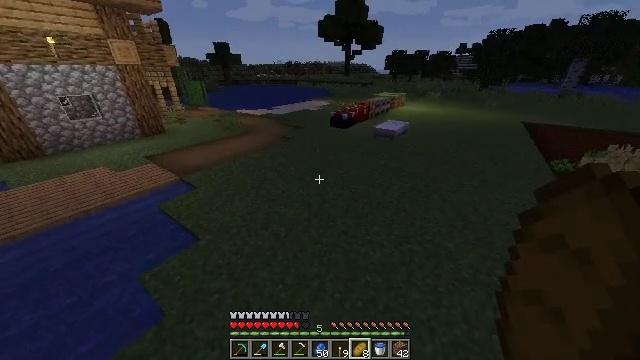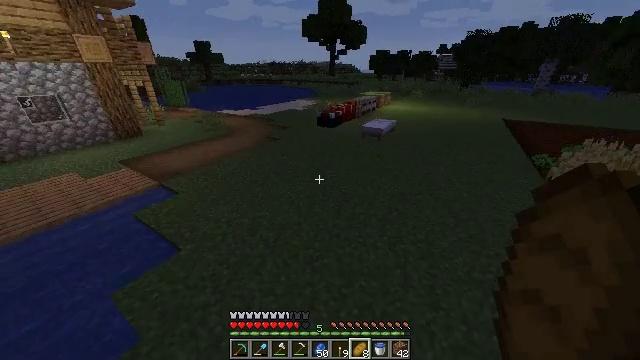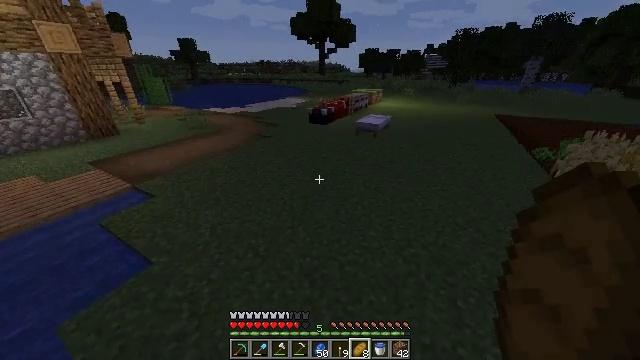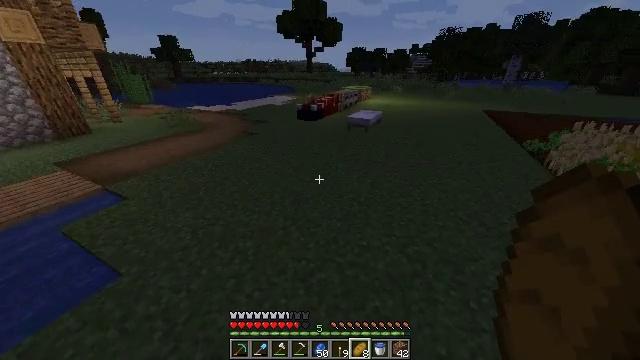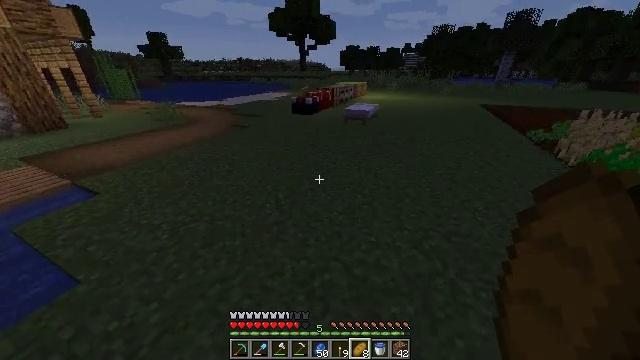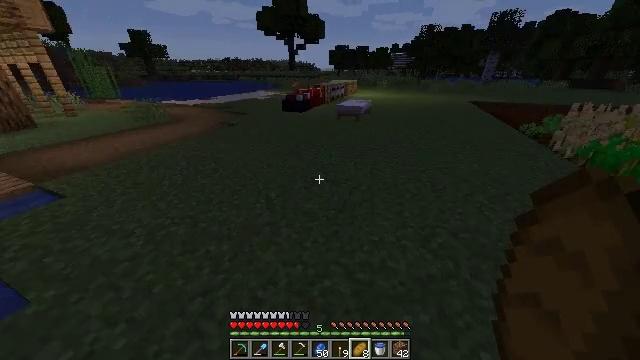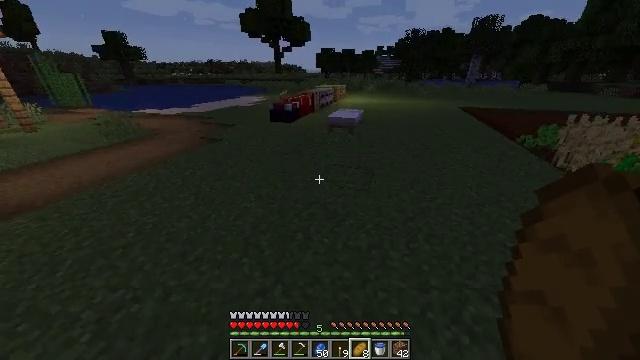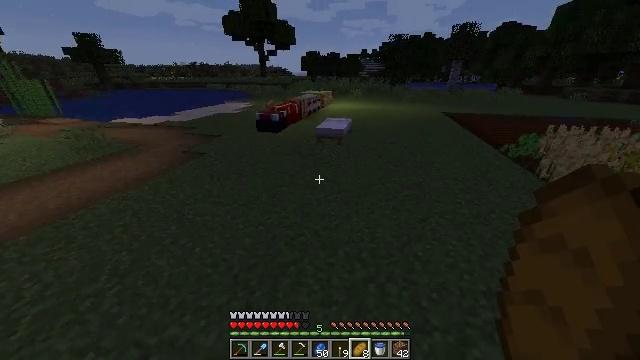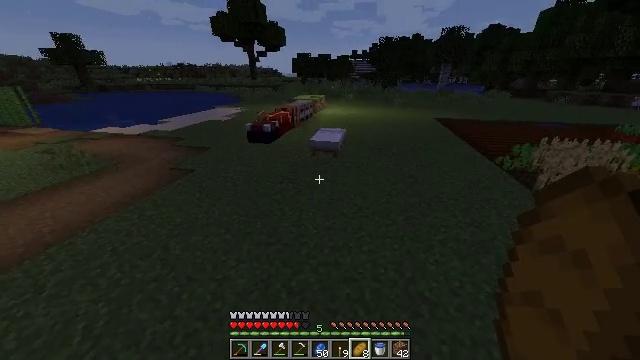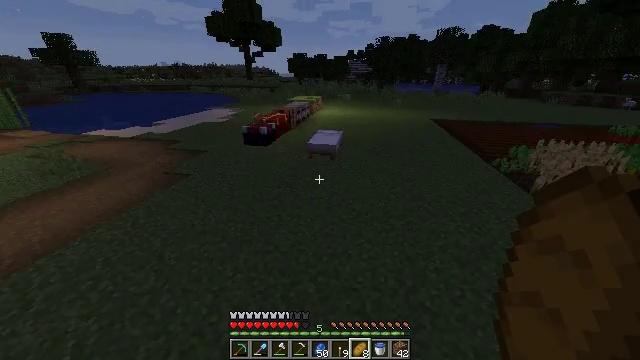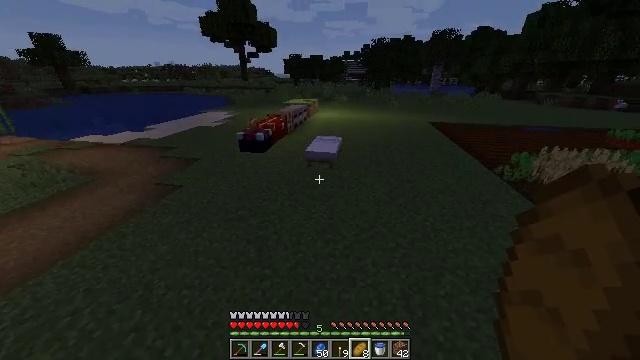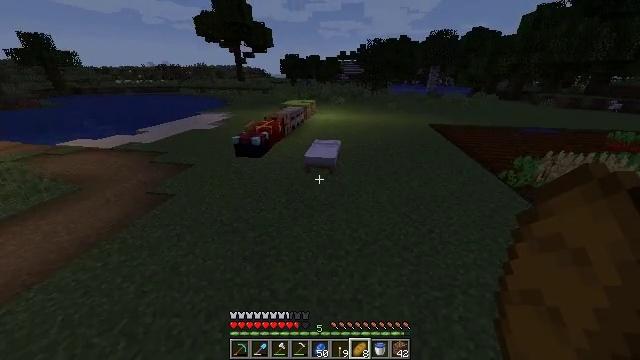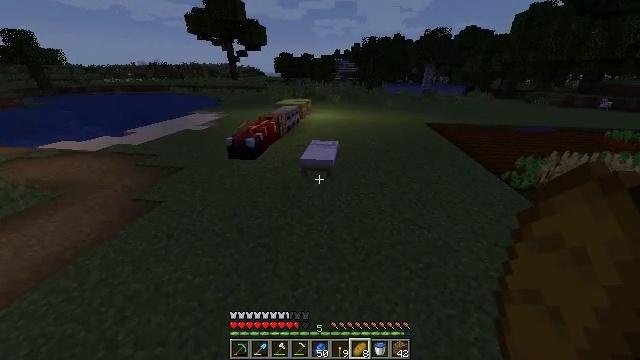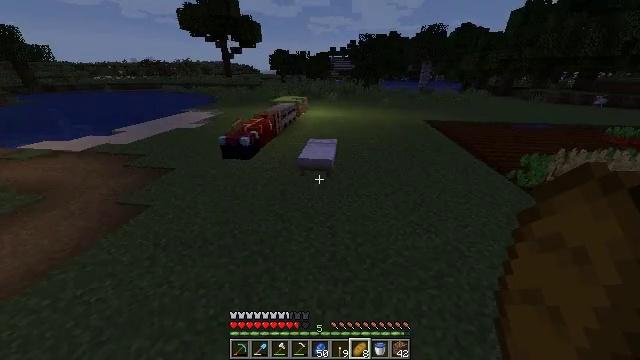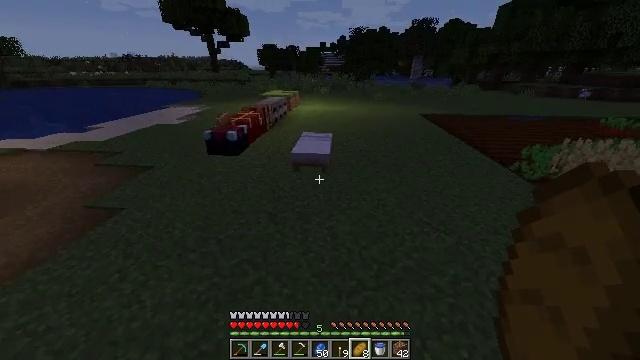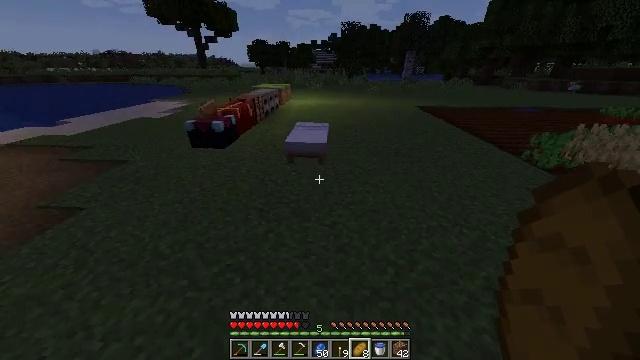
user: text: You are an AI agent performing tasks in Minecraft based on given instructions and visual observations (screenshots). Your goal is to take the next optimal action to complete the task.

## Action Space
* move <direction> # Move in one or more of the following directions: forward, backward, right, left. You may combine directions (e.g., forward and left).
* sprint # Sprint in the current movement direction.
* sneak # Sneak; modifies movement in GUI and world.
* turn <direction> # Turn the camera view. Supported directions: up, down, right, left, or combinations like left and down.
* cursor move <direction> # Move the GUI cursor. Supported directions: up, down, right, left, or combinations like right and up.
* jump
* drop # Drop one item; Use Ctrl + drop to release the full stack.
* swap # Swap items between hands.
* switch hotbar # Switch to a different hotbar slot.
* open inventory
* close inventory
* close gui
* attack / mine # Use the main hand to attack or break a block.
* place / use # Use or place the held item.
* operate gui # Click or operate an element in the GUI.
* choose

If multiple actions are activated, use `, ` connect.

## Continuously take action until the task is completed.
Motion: motion action
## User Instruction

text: Harvest sugar cane from the plant.
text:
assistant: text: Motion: move forward, sprint, turn right, jump
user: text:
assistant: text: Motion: move forward, sprint, turn right, jump
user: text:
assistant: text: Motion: move forward, sprint, turn right, jump
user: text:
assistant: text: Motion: move forward, sprint, turn right, jump
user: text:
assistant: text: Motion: move forward, sprint, turn right, jump
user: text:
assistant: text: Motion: move forward, sprint, turn right, jump
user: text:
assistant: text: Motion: move forward, sprint, turn right, jump
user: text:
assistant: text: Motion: move forward, sprint, turn right, jump
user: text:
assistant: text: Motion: move forward, sprint, jump
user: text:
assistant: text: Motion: move forward, sprint, turn right, jump
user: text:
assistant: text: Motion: move forward, sprint, jump
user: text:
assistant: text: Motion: move forward, sprint, turn right, jump
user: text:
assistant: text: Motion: move forward, sprint, turn right, jump
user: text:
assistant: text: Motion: move forward, sprint, turn right, jump
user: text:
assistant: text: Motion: move forward, turn right
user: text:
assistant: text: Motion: move forward
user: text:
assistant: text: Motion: move forward
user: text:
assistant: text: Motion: move forward, turn right
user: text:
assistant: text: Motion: move forward, turn right
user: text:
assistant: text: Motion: move forward
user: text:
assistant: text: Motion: move forward
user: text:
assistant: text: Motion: move forward, turn left
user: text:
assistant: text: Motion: move forward, turn left
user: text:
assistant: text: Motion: move forward
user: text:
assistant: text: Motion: move forward, turn left and down
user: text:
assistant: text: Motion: move forward, turn left and down
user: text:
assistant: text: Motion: move forward
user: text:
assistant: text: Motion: use / place
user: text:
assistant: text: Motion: use / place
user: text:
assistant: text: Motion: use / place